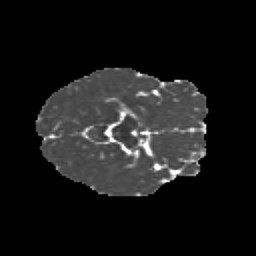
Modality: MD
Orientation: axial
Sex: male
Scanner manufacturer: siemens
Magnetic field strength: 3 T
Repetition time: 5 s
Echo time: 0.071 s